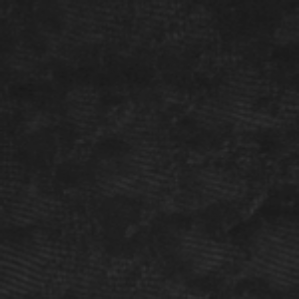
Label: frost